Question: How do you remove certain regression lines in ggplot2 but keep others using the 'stat_smooth' or 'geom_smooth' functions?
I am plotting 'length ~ weight' relationships for fish, comparing between lakes, years, species and parasitism.
I am able to plot regression lines for everything, for example Parasitized vs Non Parasitized, however if one group say for example Parasitized only has 2 points, a regression line is still made for it, as with all the others that have 3 or more points.
My question is how do you plot your data to create regression lines for data that has 3 or more points but at the same time doesn't create regression lines for data that has only two points?
I have included the data and a sample graph with the issue:

'''
> str(B2_2016)
Classes 'tbl_df', 'tbl' and 'data.frame': 8 obs. of 16 variables:
$ Year : num 2016 2016 2016 2016 2016 ...
$ Sample ID : chr "b2-ss-01" "b2-ss-03" "b2-ss-05" "b2-ss-06" ...
$ Species : chr "P. pungitius" "P. pungitius" "P. pungitius" "P. pungitius" ...
$ Total Wt (g) : num 0.0643 0.923 0.0807 0.1435 0.0292 ...
$ Total Length (cm): num 2.4 5.2 2.7 3 1.9 2.3 3.6 5.7
$ Sex : num 0 0 0 0 0 0 1 1
$ Age : chr "-" "3" "-" "-" ...
$ Liver Wt (g) : chr "-" "4.02E-2" "-" "-" ...
$ Gonad Wt (g) : chr "-" "-" "-" "-" ...
$ Condition (K) : num 0.465 0.656 0.41 0.531 0.426 ...
$ HSI : chr "-" "4.3553629469122424" "-" "-" ...
$ GSI : chr "-" "-" "-" "-" ...
$ Parasites : num 0 0 0 0 0 0 1 1
$ P Weight : num NA NA NA NA NA ...
$ Gut Contents : chr "-" "Y" "-" "-" ...
$ S.I. : chr "-" "Y" "-" "-" ...
'''
x and y axes are log10
'''
Year = c(2016, 2016, 2016, 2016, 2016, 2016, 2016, 2016),
'Sample ID' = c("b2-ss-01", "b2-ss-03", "b2-ss-05", "b2-ss-06", "b2-ss-07", "b2-ss-08", "b2-ss-02", "b2-ss-04"),
Species = c("P. pungitius", "P. pungitius", "P. pungitius", "P. pungitius", "P. pungitius", "P. pungitius", "P. pungitius", "P. pungitius"),
'Total Wt (g)' = c(0.0643, 0.923, 0.0807, 0.1435, 0.0292, 0.0689, 0.13, 1.1902),
'Total Length (cm)' = c(2.4, 5.2, 2.7, 3, 1.9, 2.3, 3.6, 5.7),
Sex = c(0, 0, 0, 0, 0, 0, 1, 1),
Age = c("-", "3", "-", "-", "-", "-", "2", "3.3"),
'Liver Wt (g)' = c("- ","4.02E-2", "-", "-", "-", "-", "8.9999999999999993E-3", "3.3799999999999997E-2"),
'Gonad Wt (g)' = c("-", "-", "-", "-", "-", "-", "2.3999999999999998E-3", "4.5999999999999999E-3"),
'Condition (K)' = c(0.465133101851852, 0.656434911242603, 0.409998475842097, 0.531481481481481, 0.425718034698936, 0.56628585518205, 0.27863511659808, 0.642680878866912),
HSI = c("-", "4.3553629469122424", "-", "-", "-", "-", "6.9230769230769225", "2.8398588472525623"),
GSI = c("-", "-", "-", "-", "-", "-", "1.846153846153846", "0.38648966560241976"),
Parasites = c(0, 0, 0, 0, 0, 0, 1, 1),
'P Weight' = c(NA, NA, NA, NA, NA, NA, 0.1918, 0.0586),
'Gut Contents' = c("-", "Y", "-", "-", "-", "-", "Y", "N"),
S.I. = c("-", "Y", "-", "-", "-", "-", "Y", "Y")),
.Names = c("Year", "Sample ID", "Species", "Total Wt (g)",
"Total Length (cm)", "Sex", "Age", "Liver Wt (g)", "Gonad Wt (g)",
"Condition (K)", "HSI", "GSI", "Parasites", "P Weight", "Gut Contents",
"S.I."), row.names = c(NA, -8L), class = c("tbl_df", "tbl", "data.frame"))
'''
So I am getting these errors...
'''
attach(All_Years_All_Lakes_All_Species)
> SticklesDataF = group_by(All_Years_All_Lakes_All_Species, Species, Year, Parasites, Lake) %>% mutate(n = n()), LogLength = log('Total Length (cm)'), LogWeight = log('Total Wt (g)'))
Error: unexpected ',' in "SticklesDataF = group_by(All_Years_All_Lakes_All_Species, Species, Year, Parasites, Lake) %>% mutate(n = n()),"
'''
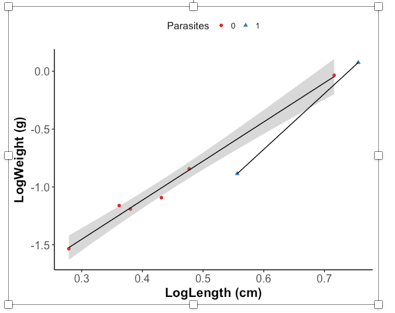
Answer: Using the data you shared and calling it 'df':
'''
df = group_by(df, Species, Year, Parasites) %>%
mutate(n = n(),
LogLength = log('Total Length (cm)'),
LogWeight = log('Total Wt (g)'))
ggplot(df, aes(
x = LogLength,
y = LogWeight,
shape = factor(Parasites),
color = factor(Parasites)
)) +
geom_point() +
geom_smooth(data = filter(df, n > 3), method = "lm") +
theme_classic()
'''
<URL>
I'll leave the label adjustments and such up to you.